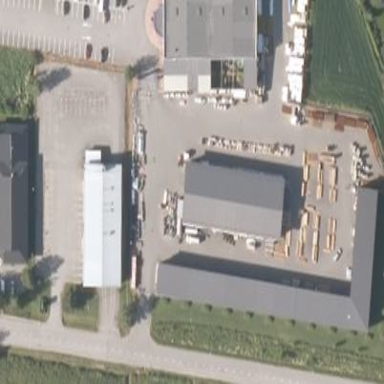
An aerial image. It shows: Warehouse building.